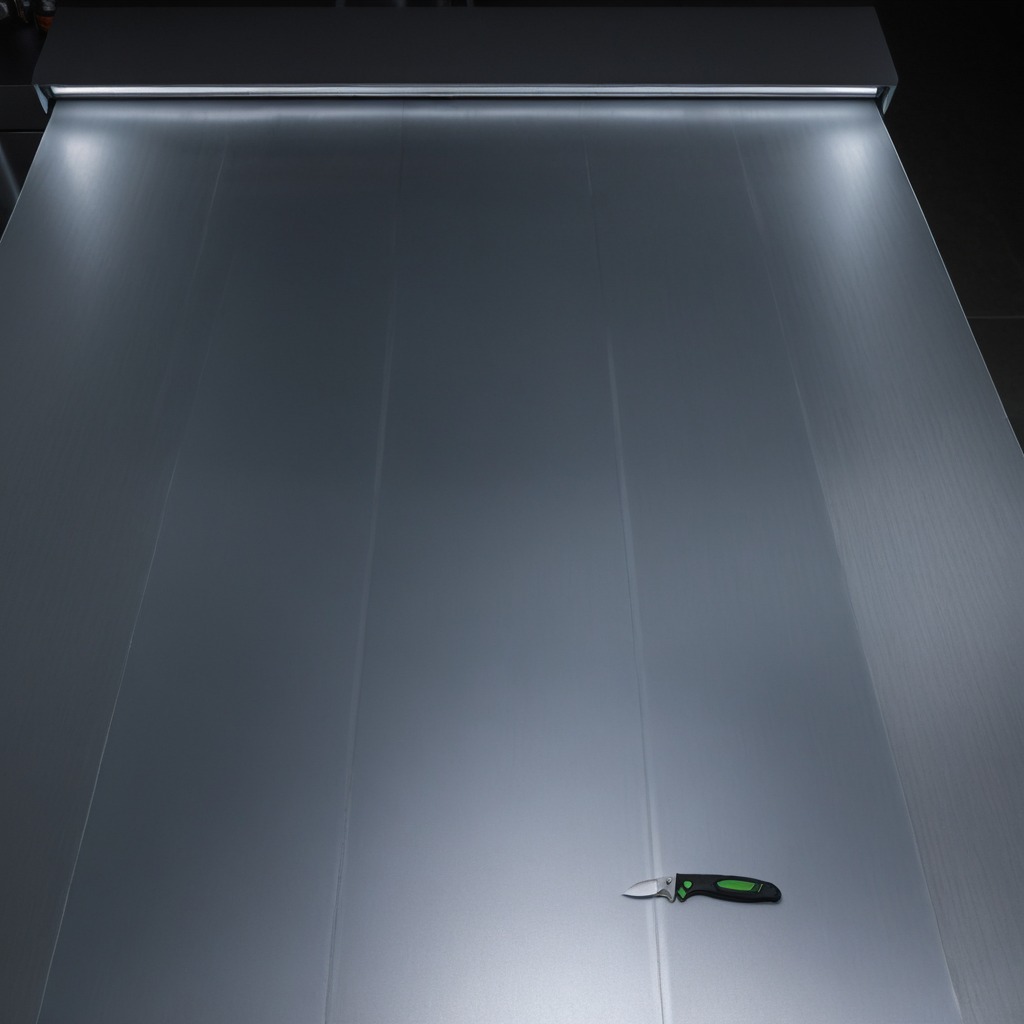
A utility knife lying on a clean empty table in a basement in the evening soft directional lighting on the tabletop realistic grain studio-quality clarity centered framing